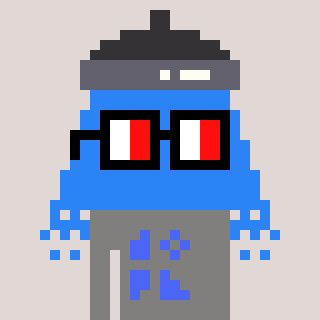
a pixel art character with square glasses with black frames and red eyes, a shower-shaped head and a bluegrey-colored body on a warm background